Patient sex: M
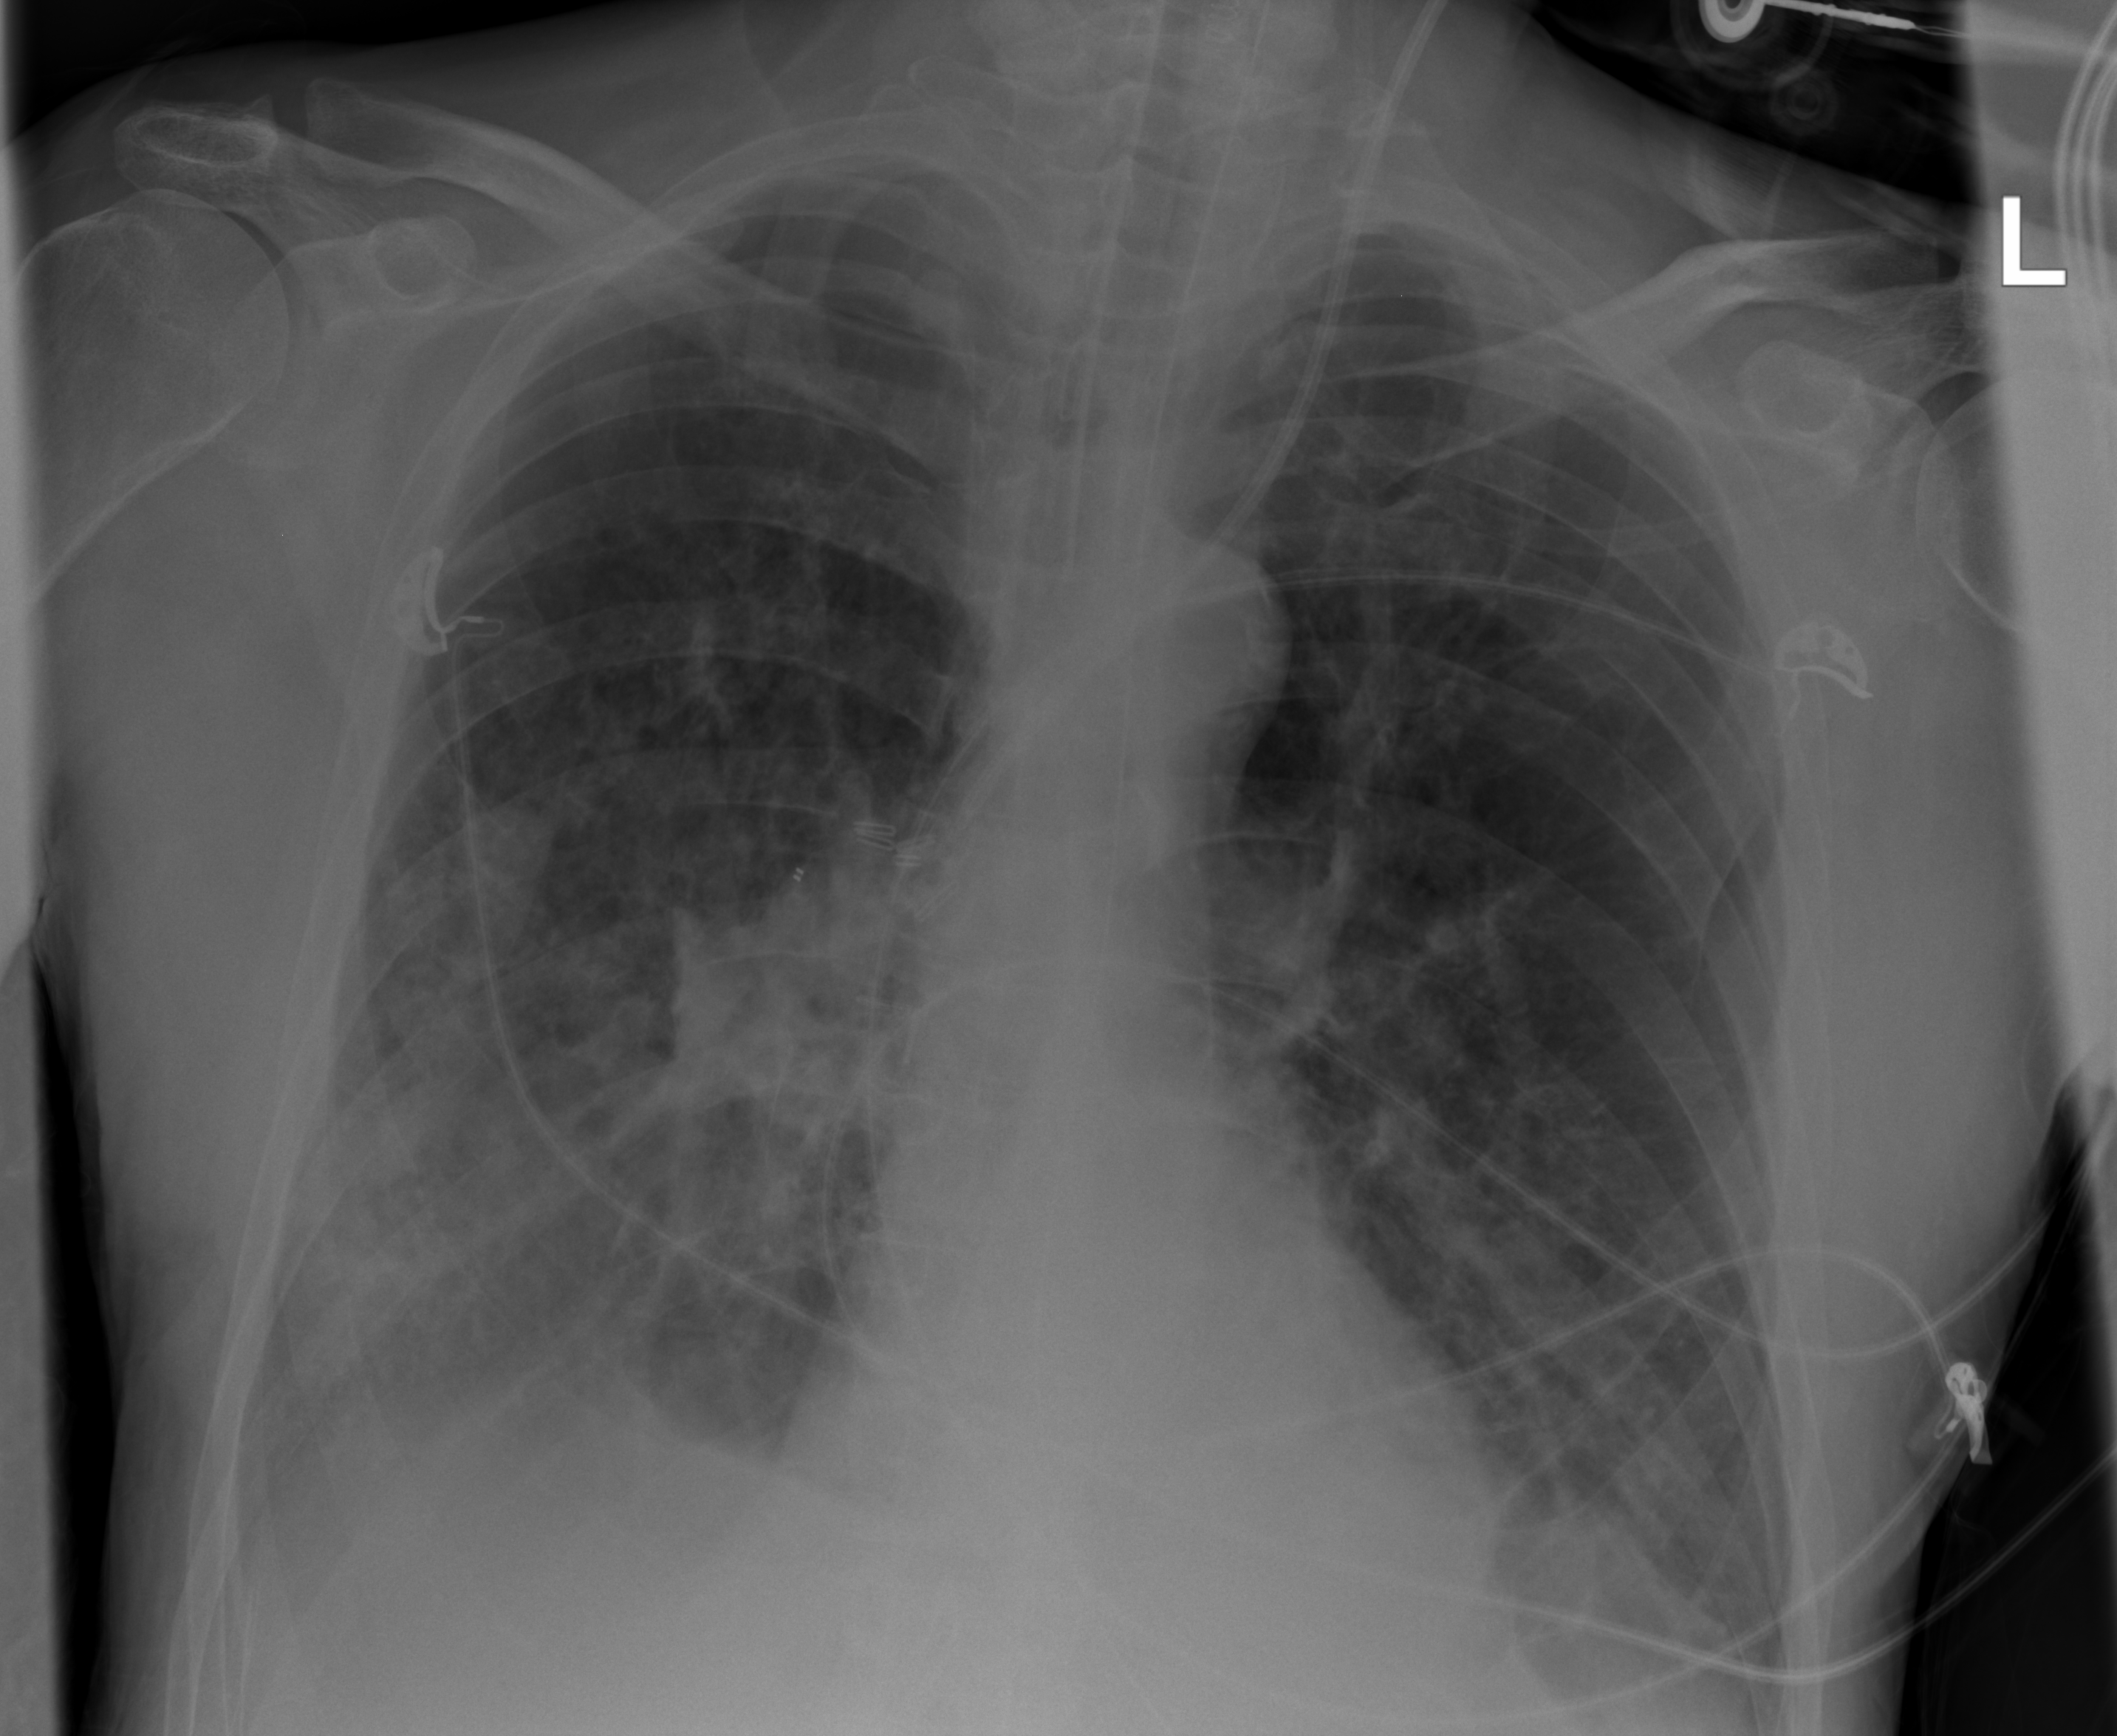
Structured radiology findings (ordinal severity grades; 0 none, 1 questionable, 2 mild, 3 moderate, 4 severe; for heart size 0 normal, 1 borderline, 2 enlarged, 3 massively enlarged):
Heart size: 0
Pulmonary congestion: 1
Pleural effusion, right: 2
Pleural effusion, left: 2
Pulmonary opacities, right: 3
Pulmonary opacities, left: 2
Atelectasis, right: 2
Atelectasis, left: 2